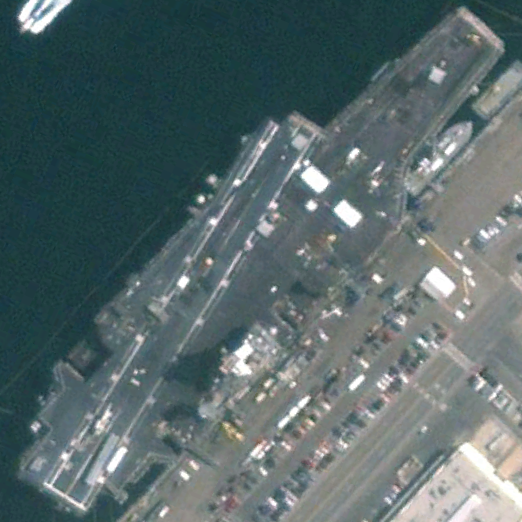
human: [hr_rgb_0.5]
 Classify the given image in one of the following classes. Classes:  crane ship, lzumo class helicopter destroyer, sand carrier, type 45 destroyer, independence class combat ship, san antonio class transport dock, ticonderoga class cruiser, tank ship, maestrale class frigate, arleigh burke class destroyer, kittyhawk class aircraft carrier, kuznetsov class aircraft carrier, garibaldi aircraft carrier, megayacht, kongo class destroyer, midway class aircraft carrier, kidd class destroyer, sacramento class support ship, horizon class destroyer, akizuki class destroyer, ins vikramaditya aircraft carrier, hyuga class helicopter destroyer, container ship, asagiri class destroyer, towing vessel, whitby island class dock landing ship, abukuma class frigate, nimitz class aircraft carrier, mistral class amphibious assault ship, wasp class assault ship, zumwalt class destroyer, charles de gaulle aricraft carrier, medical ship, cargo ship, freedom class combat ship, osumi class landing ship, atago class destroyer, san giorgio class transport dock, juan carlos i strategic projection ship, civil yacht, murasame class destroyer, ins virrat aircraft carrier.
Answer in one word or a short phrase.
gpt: Nimitz class aircraft carrier